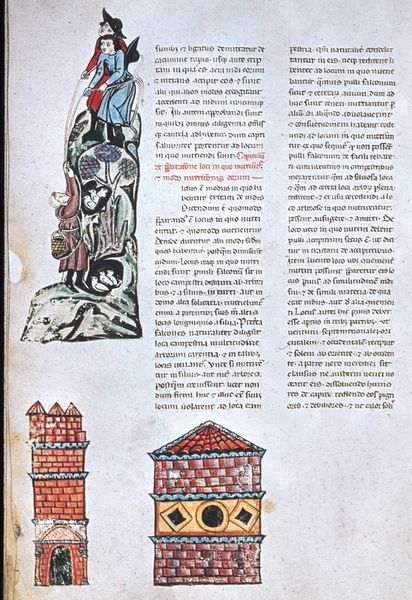
Titel: Falkenbuch Friedrichs des II.; De arte venandi cum avibus
Institution: Rom, Biblioteca Vaticana
Schlagwörter: baum, blau, gelb, menschen, fenster, hut, hüte, männer, schwarz, gebäude, haus, rot, häuser, vögel, paar, rund, turm, schrift, wellen, ernte, mauer, ziegel, spalten, ziehen, rand, figuren, seile, korb, zinnen, buch, eckig, türmchen, seil, mauerwerk, druck, seite, illustration, text, buchstaben, koloriert, tasche, buchseite, flecken, nest, etagen, reben, weinstock, stockwerke, miniatur, klettern, latein, buchmalerei, textspalten, kolumnen, illusrtation, frau wanderer